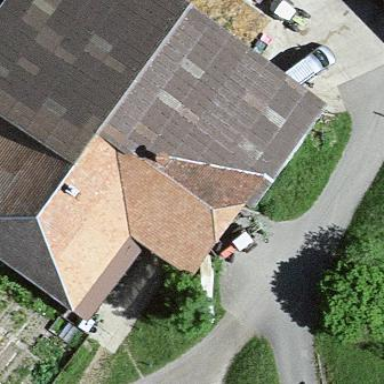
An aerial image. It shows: Farm building.